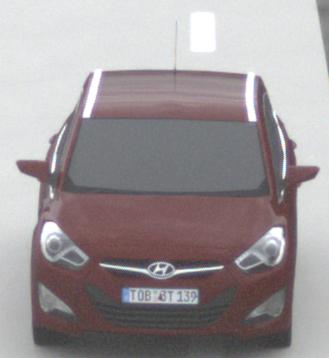
Make: Hyundai
Model: i40 Kombi 1.6 GDI
Detailed model: i40 (VF) Kombi
Model produced from: 2012/08
Model produced until: 2013/09
Doors: 5
Color: red
Road condition: dry road
Daytime: midday
Contrast: low contrast